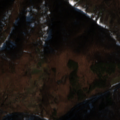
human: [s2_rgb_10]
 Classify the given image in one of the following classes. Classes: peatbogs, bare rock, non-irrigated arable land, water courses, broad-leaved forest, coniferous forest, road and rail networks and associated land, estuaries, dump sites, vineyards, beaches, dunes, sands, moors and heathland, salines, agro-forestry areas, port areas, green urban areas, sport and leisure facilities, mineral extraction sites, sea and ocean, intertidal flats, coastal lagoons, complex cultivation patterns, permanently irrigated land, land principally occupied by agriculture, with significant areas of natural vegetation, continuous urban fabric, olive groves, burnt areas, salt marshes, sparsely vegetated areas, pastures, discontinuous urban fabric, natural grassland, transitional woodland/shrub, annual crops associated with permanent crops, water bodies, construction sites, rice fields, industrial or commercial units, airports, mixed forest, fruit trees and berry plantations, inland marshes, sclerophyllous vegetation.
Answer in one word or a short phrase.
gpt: land principally occupied by agriculture, with significant areas of natural vegetation, broad-leaved forest, transitional woodland/shrub